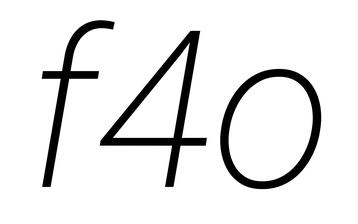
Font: Roboto-Italic_ExtraLight_Italic